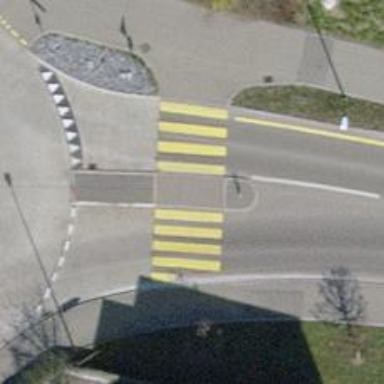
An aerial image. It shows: Marked zebra crossing with island in the middle.